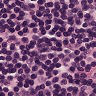
Metastatic tissue present: no